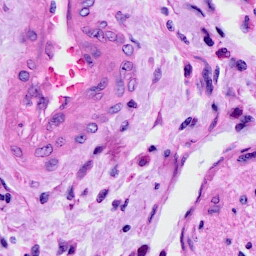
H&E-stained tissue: Cervix